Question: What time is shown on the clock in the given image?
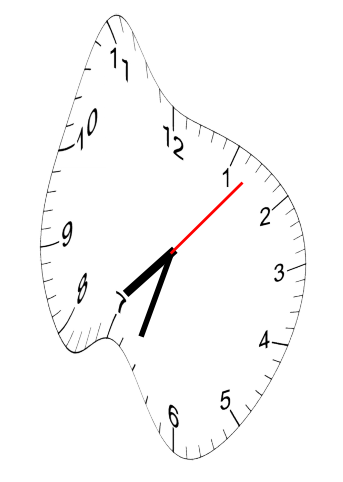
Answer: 07:33:07